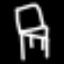
Label: chair